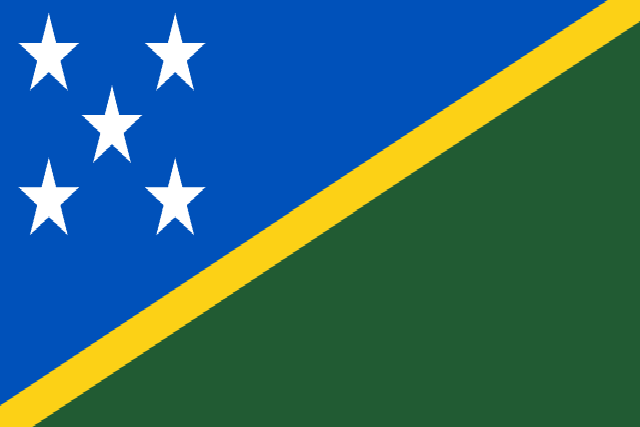
Country: Solomon Islands
Country code: sb